Aerial crown-view tile of a tropical tree (Barro Colorado Island, Panama), acquired 20240716:
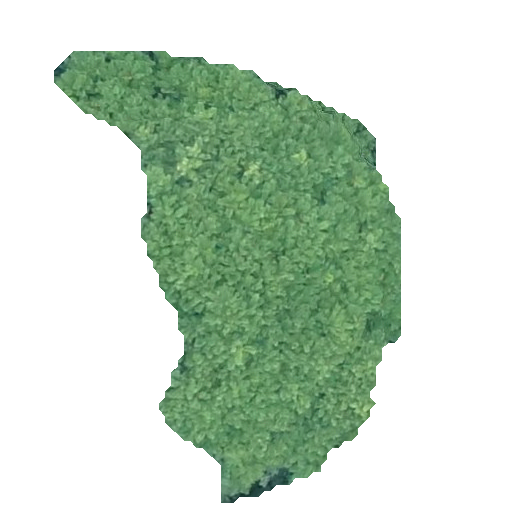
Species: Jacaranda copaia
GBIF accepted scientific name: Jacaranda copaia
Crown area: 143.252 m²